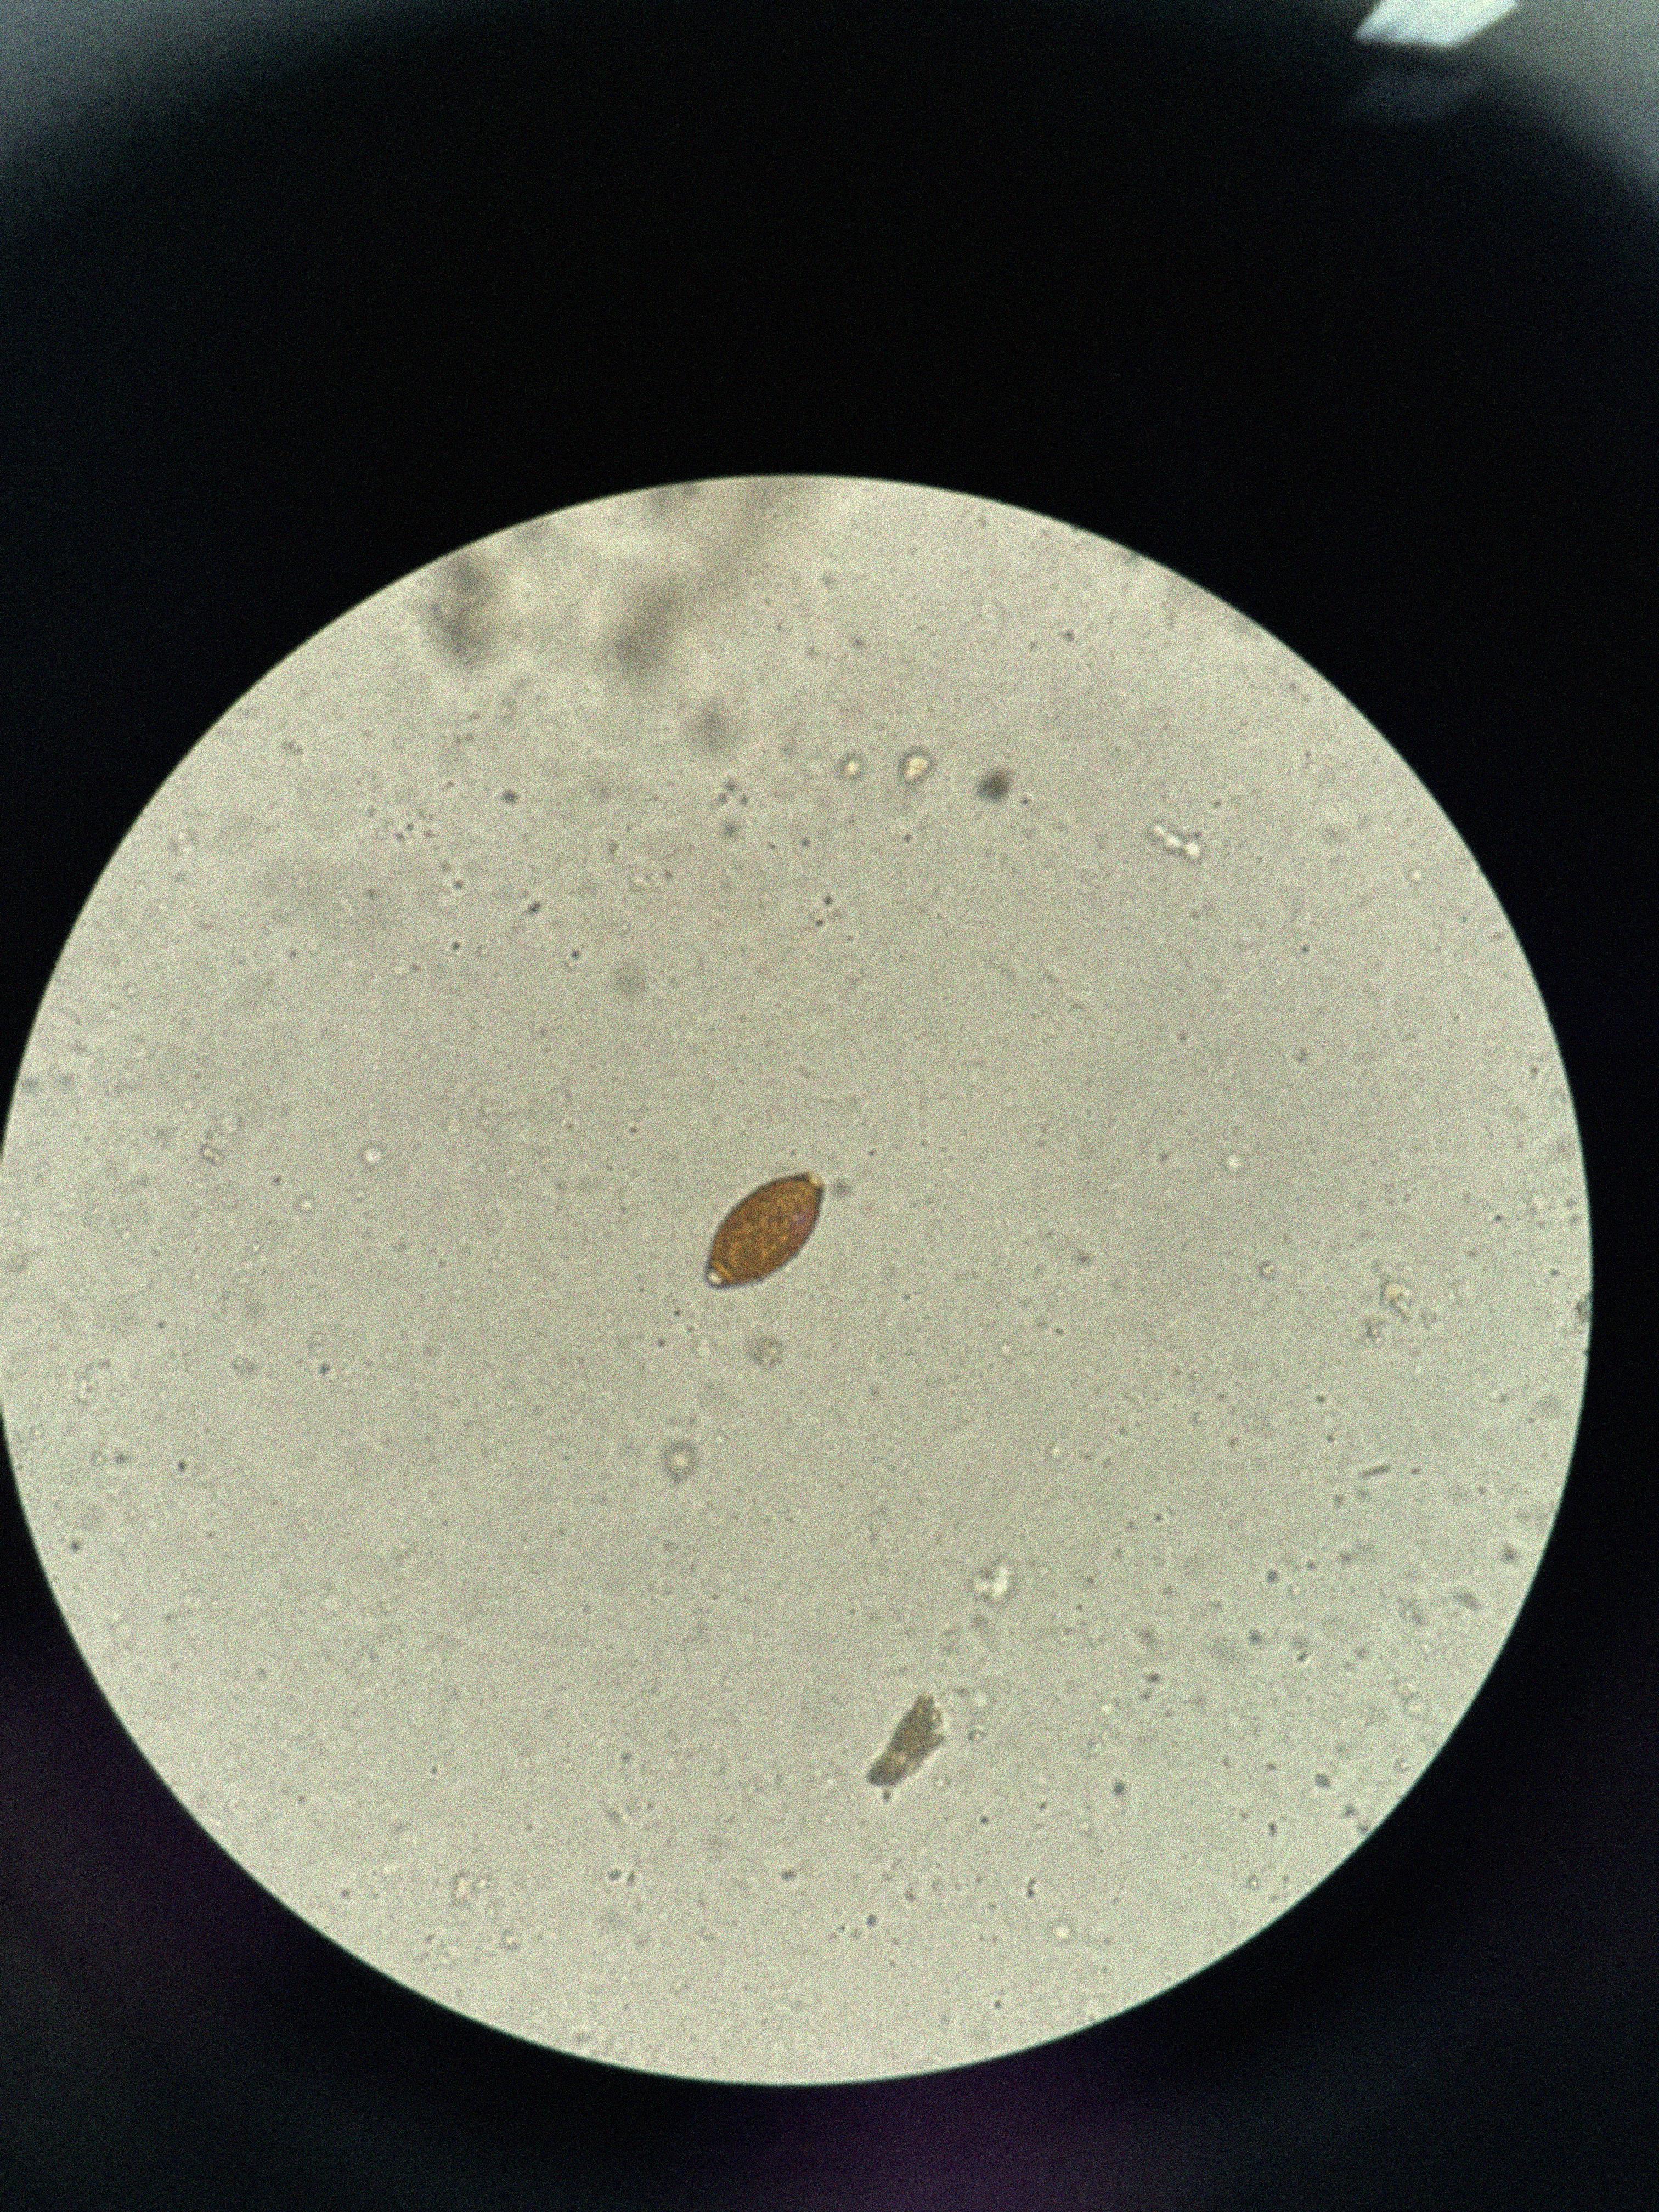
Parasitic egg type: Trichuris trichiura